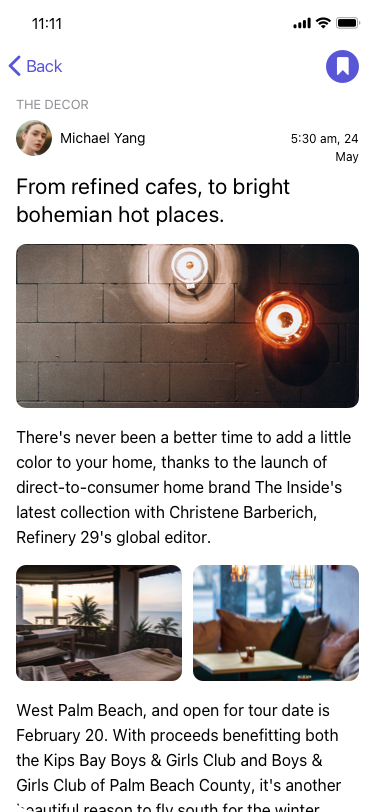
Text in this UI design:
Back
THE DECOR
5:30 am, 24 May
Michael Yang
From refined cafes, to bright bohemian hot places.
There's never been a better time to add a little color to your home, thanks to the launch of direct-to-consumer home brand The Inside's latest collection with Christene Barberich, Refinery 29's global editor.
West Palm Beach, and open for tour date is February 20. With proceeds benefitting both the Kips Bay Boys & Girls Club and Boys & Girls Club of Palm Beach County, it's another beautiful reason to fly south for the winter.